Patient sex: M
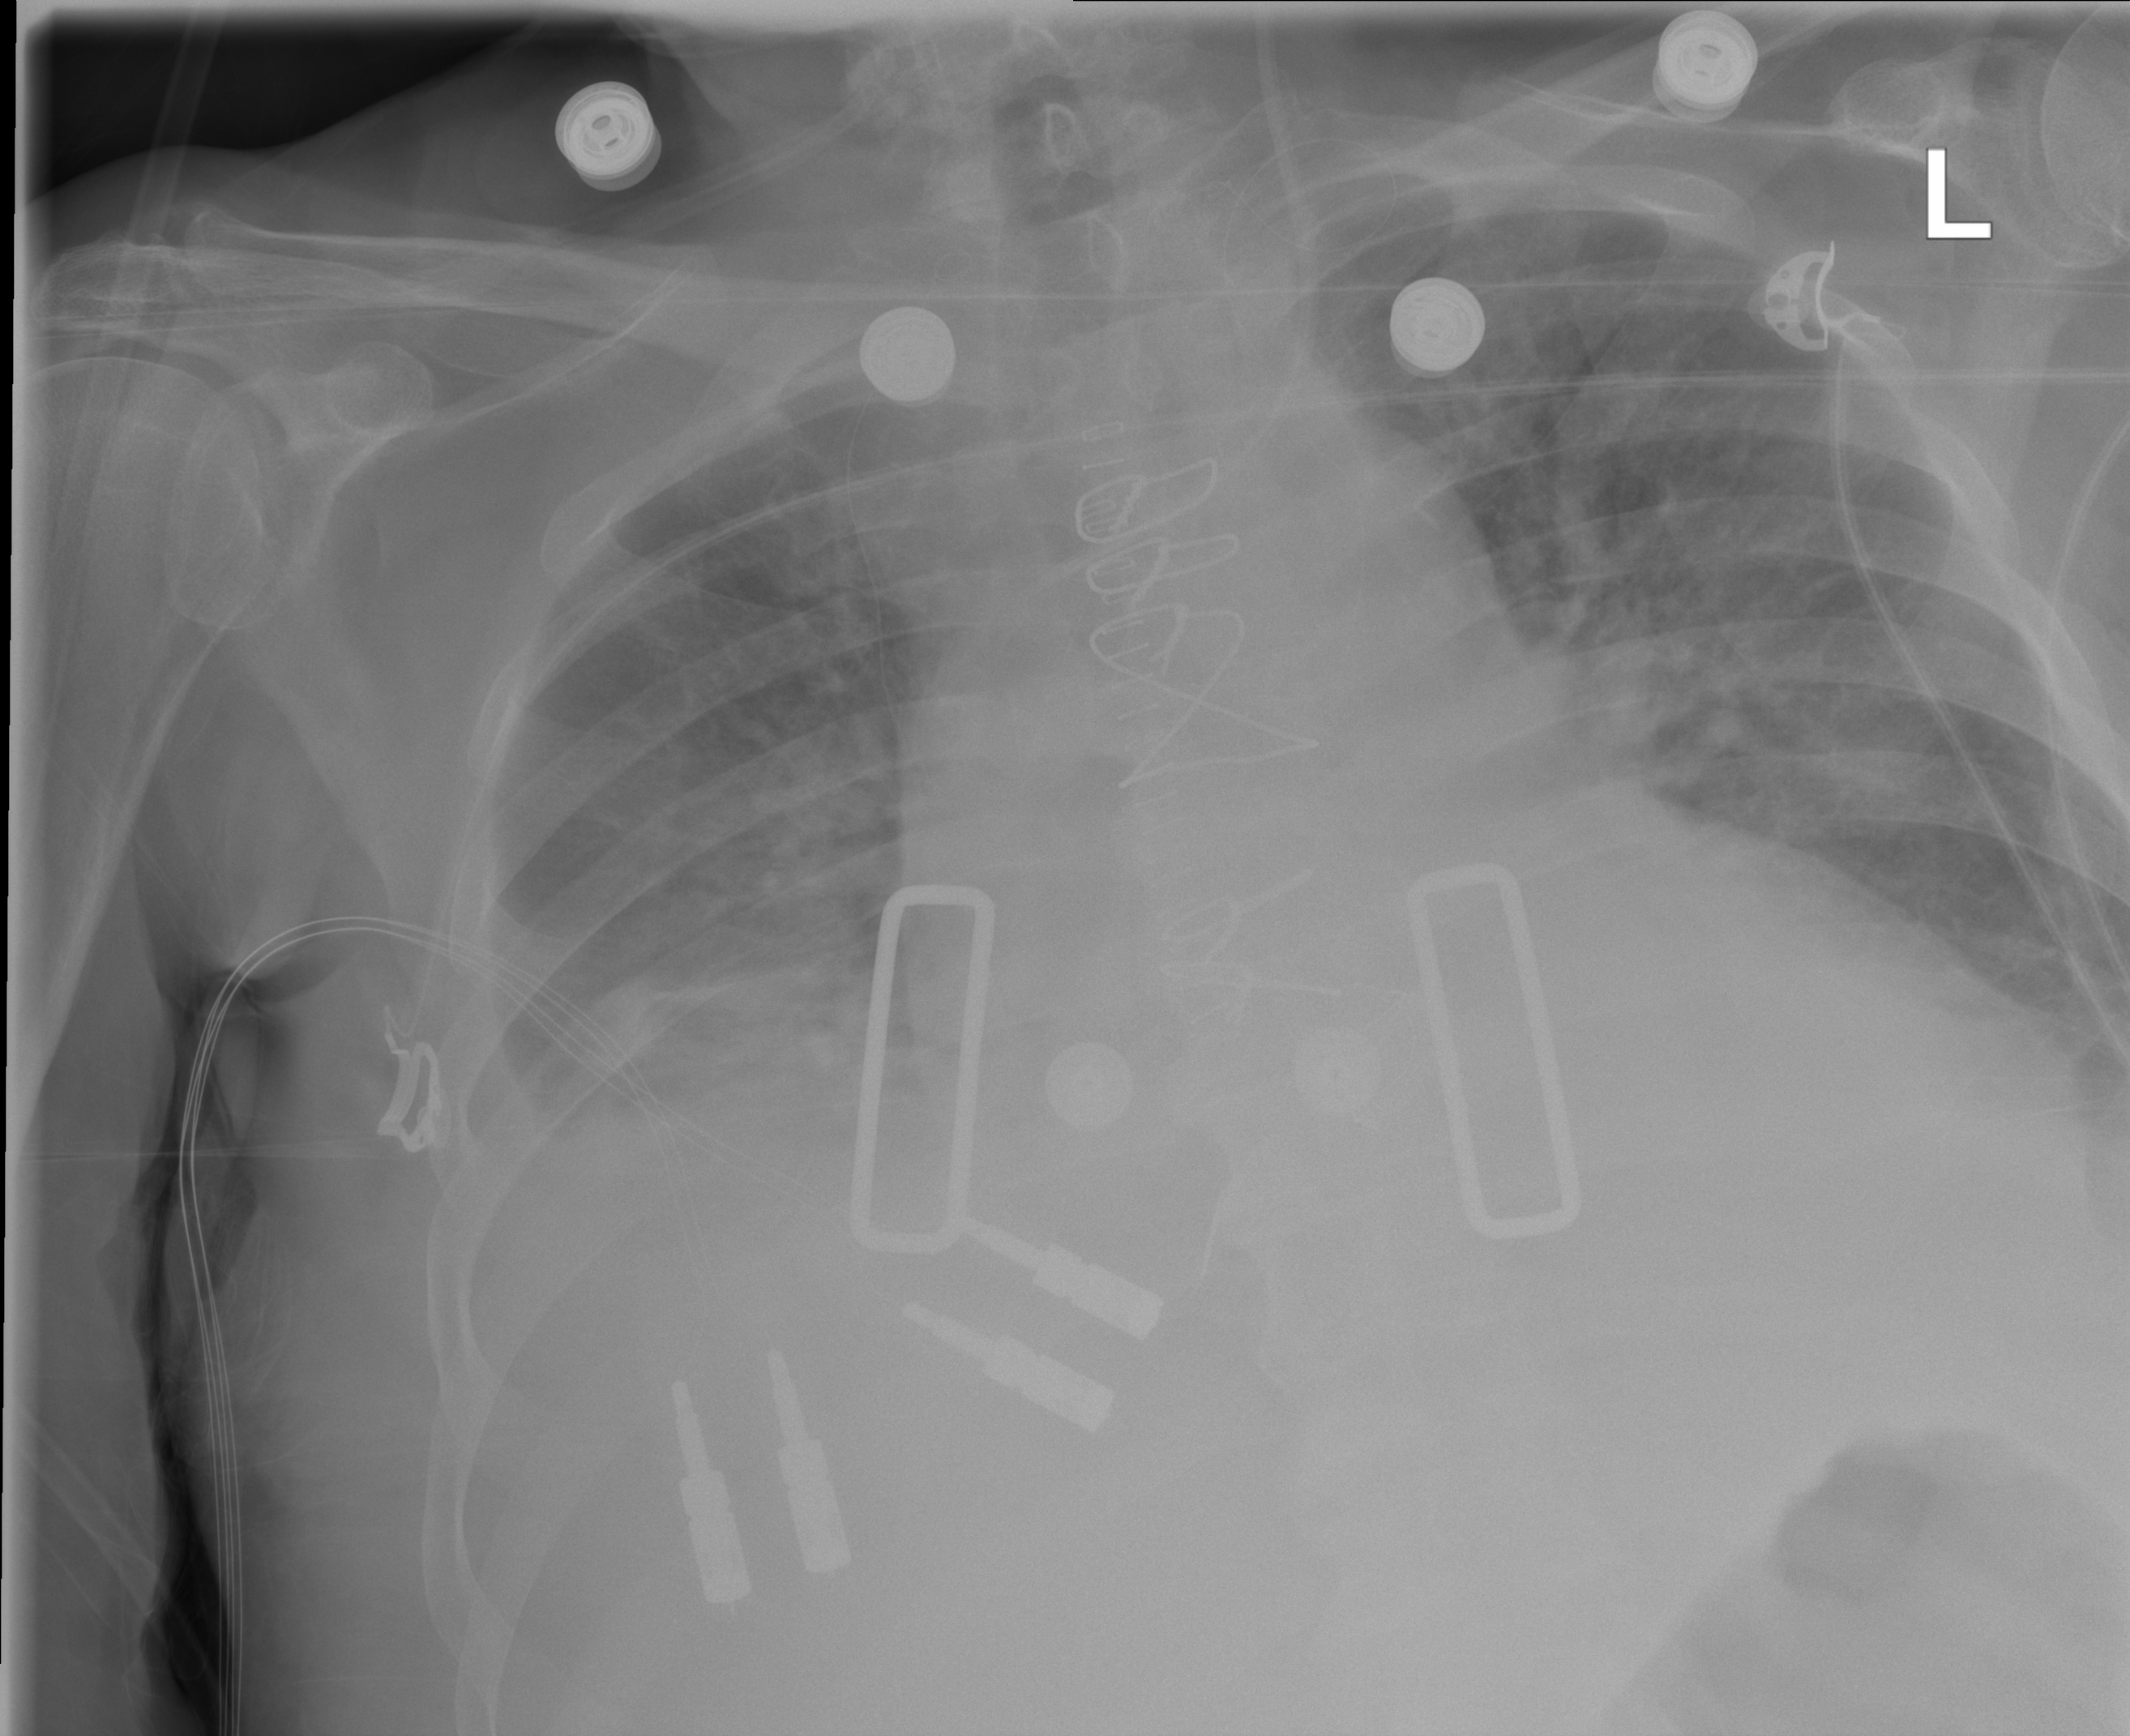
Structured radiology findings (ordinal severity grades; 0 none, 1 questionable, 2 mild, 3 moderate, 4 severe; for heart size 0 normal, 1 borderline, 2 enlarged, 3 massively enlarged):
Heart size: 1
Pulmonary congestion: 2
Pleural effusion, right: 2
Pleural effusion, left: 2
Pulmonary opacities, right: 0
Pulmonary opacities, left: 0
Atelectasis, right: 2
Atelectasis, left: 2